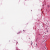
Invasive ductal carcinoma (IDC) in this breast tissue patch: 0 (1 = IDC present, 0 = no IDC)